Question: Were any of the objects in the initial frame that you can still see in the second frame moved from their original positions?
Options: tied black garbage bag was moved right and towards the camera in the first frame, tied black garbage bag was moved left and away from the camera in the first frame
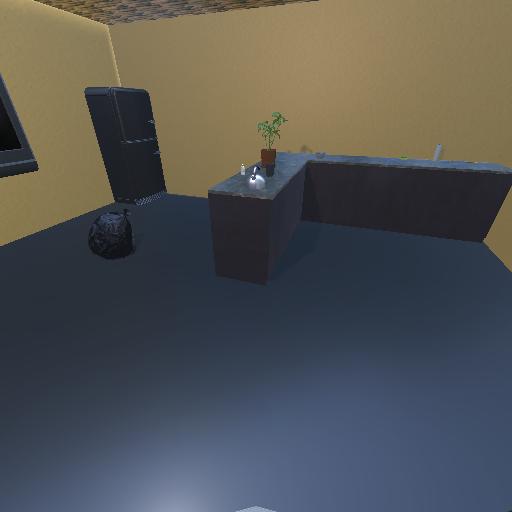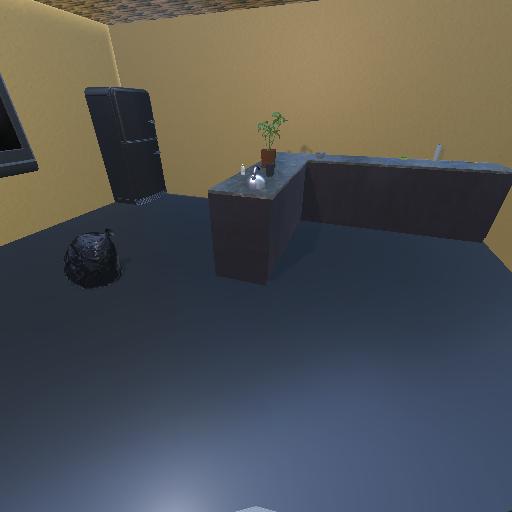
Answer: tied black garbage bag was moved right and towards the camera in the first frame